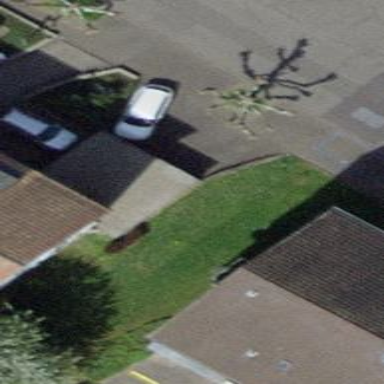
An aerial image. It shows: Group of garages.